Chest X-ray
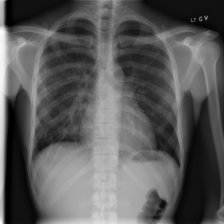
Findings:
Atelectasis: positive
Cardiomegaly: negative
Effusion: negative
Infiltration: negative
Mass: negative
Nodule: negative
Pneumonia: negative
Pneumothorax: negative
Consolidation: negative
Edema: negative
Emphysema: negative
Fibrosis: negative
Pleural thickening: negative
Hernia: negative